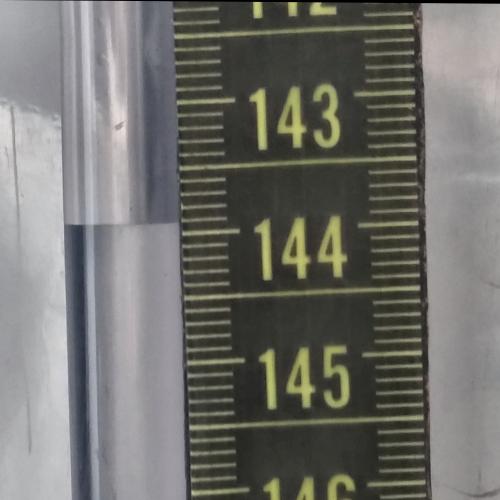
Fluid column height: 143.9 cm